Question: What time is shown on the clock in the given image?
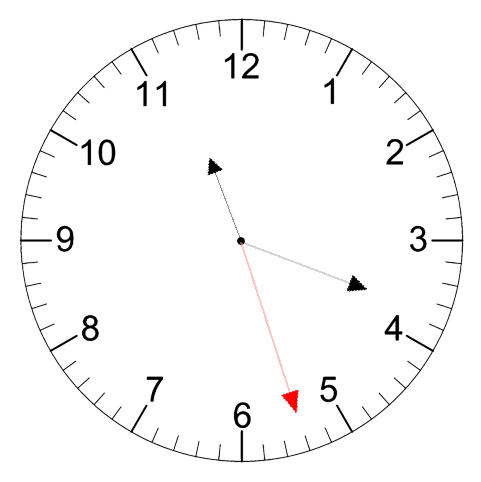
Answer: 11:18:27